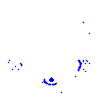
Particle: pion